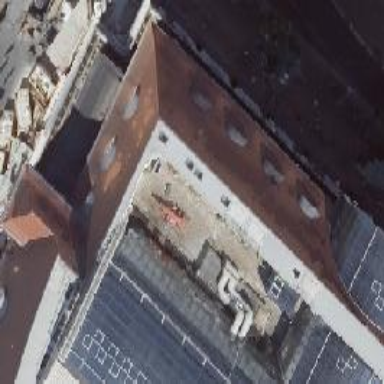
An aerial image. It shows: View of roof of building.